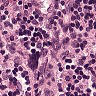
Metastatic tissue present: no